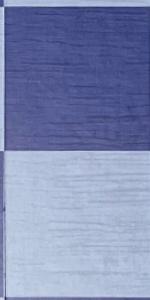
Label: Empty